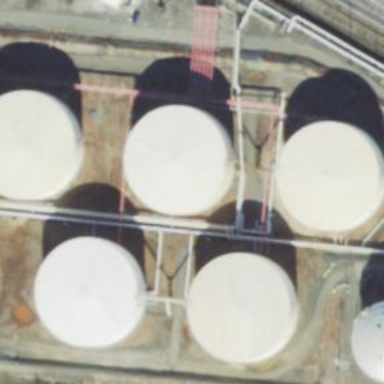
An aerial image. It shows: Storage tank which is man-made.